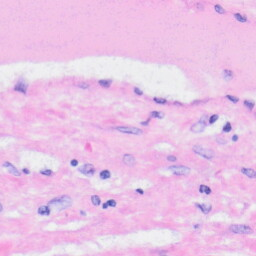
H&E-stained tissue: Liver